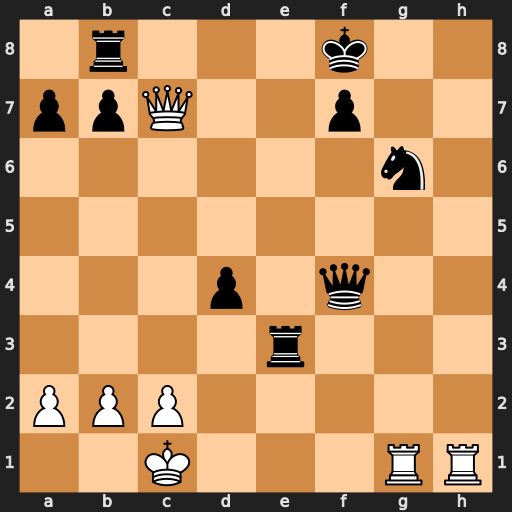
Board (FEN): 1r3k2/ppQ2p2/6n1/8/3p1q2/4r3/PPP5/2K3RR
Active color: w
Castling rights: -
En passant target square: -
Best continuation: Rh8+ Nxh8 Qxf4